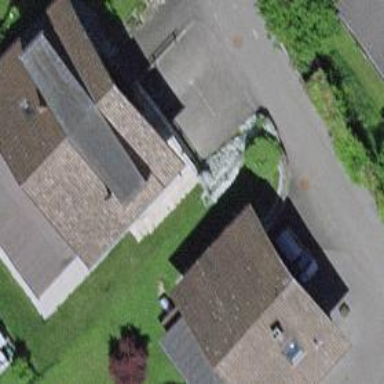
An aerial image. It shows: Gabled building with tile roof oriented across.